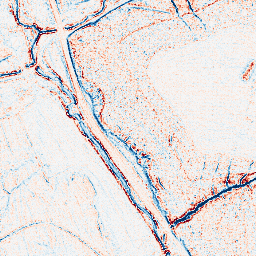
Category: edge_preserving
Decomposition family: anisotropic_diffusion
Decomposition parameters: iterations: 5
kappa: 50
gamma: 0.1
Upsampling method: sinc_blackman
Upsampling parameters: scale: 8
kernel_size: 16
Upsampling scale: 8